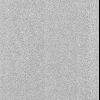
Atmospheric dust classification: dusty